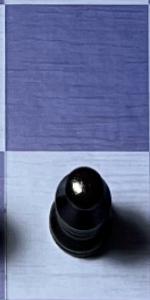
Label: Bishop_Black